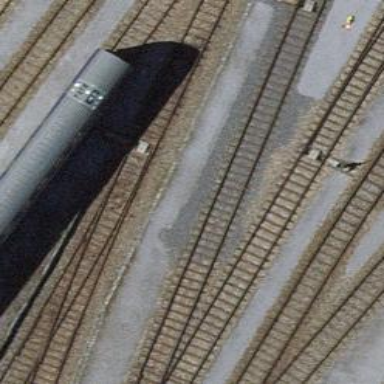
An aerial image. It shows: Single track railway in yard.